Question: I have fetched the data from two different tables is this.
But now, I want the following result with their original names and not the numbers like status 1 is for Good, and user_id=1 means "Mike".

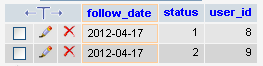
Answer: Just 'JOIN' your tables, something like:
'''
SELECT f.FollowDate, s.StatusName, u.UserName
FROM Folowers f
INNER JOIN Users u ON f.UserId = u.ID
INNER JOIN Statuses s ON f.StatusID = s.ID
'''